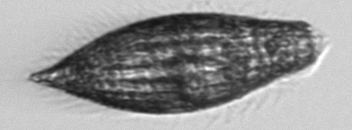
Label: Tiarina_fusus